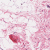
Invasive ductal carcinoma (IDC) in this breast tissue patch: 0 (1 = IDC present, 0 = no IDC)